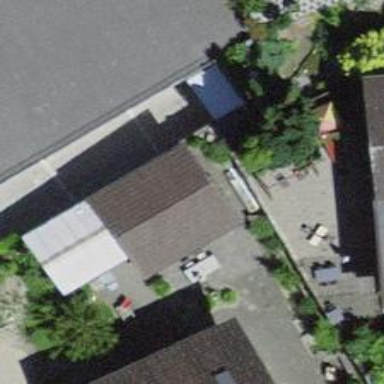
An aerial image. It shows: Shed building.